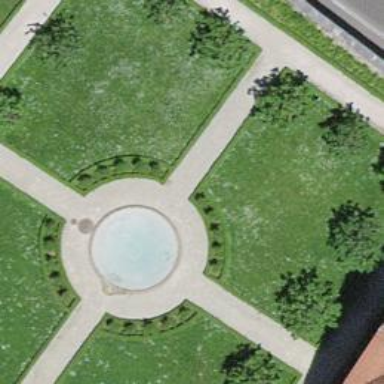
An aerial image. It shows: Fountain.